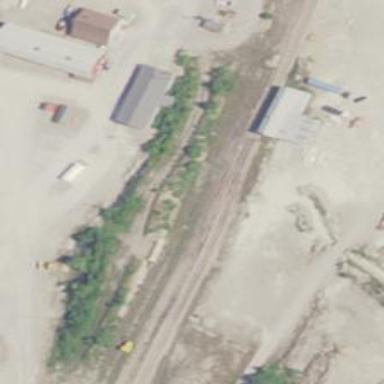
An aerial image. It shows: Rail spur service.